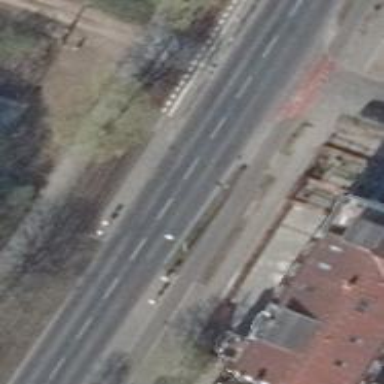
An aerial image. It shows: Unmarked footway crossing with pedestrian island.